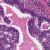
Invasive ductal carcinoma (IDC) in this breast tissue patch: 0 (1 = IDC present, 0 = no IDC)